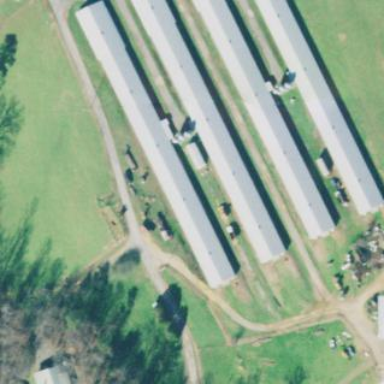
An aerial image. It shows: Poultry house.